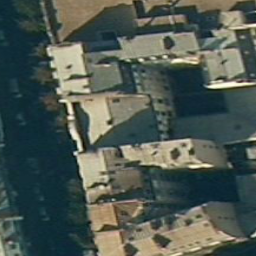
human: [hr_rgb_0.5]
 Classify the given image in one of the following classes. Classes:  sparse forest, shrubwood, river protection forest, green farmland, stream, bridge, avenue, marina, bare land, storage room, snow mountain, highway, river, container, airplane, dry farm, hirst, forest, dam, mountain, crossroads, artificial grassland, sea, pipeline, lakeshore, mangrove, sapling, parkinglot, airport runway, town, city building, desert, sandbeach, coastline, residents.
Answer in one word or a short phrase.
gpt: city building